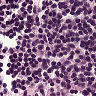
Metastatic tissue present: no